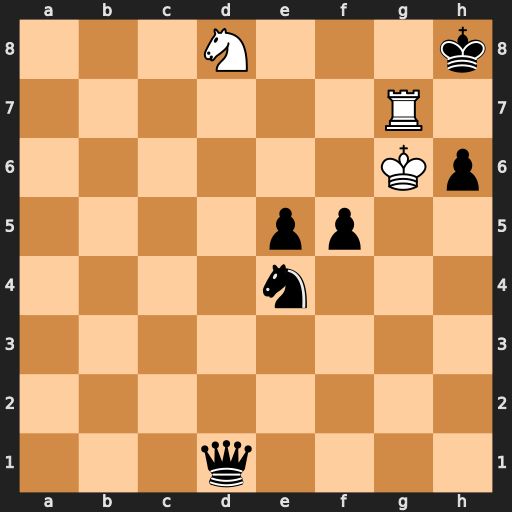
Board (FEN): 3N3k/6R1/6Kp/4pp2/4n3/8/8/3q4
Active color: w
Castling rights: -
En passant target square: -
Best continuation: Nf7#